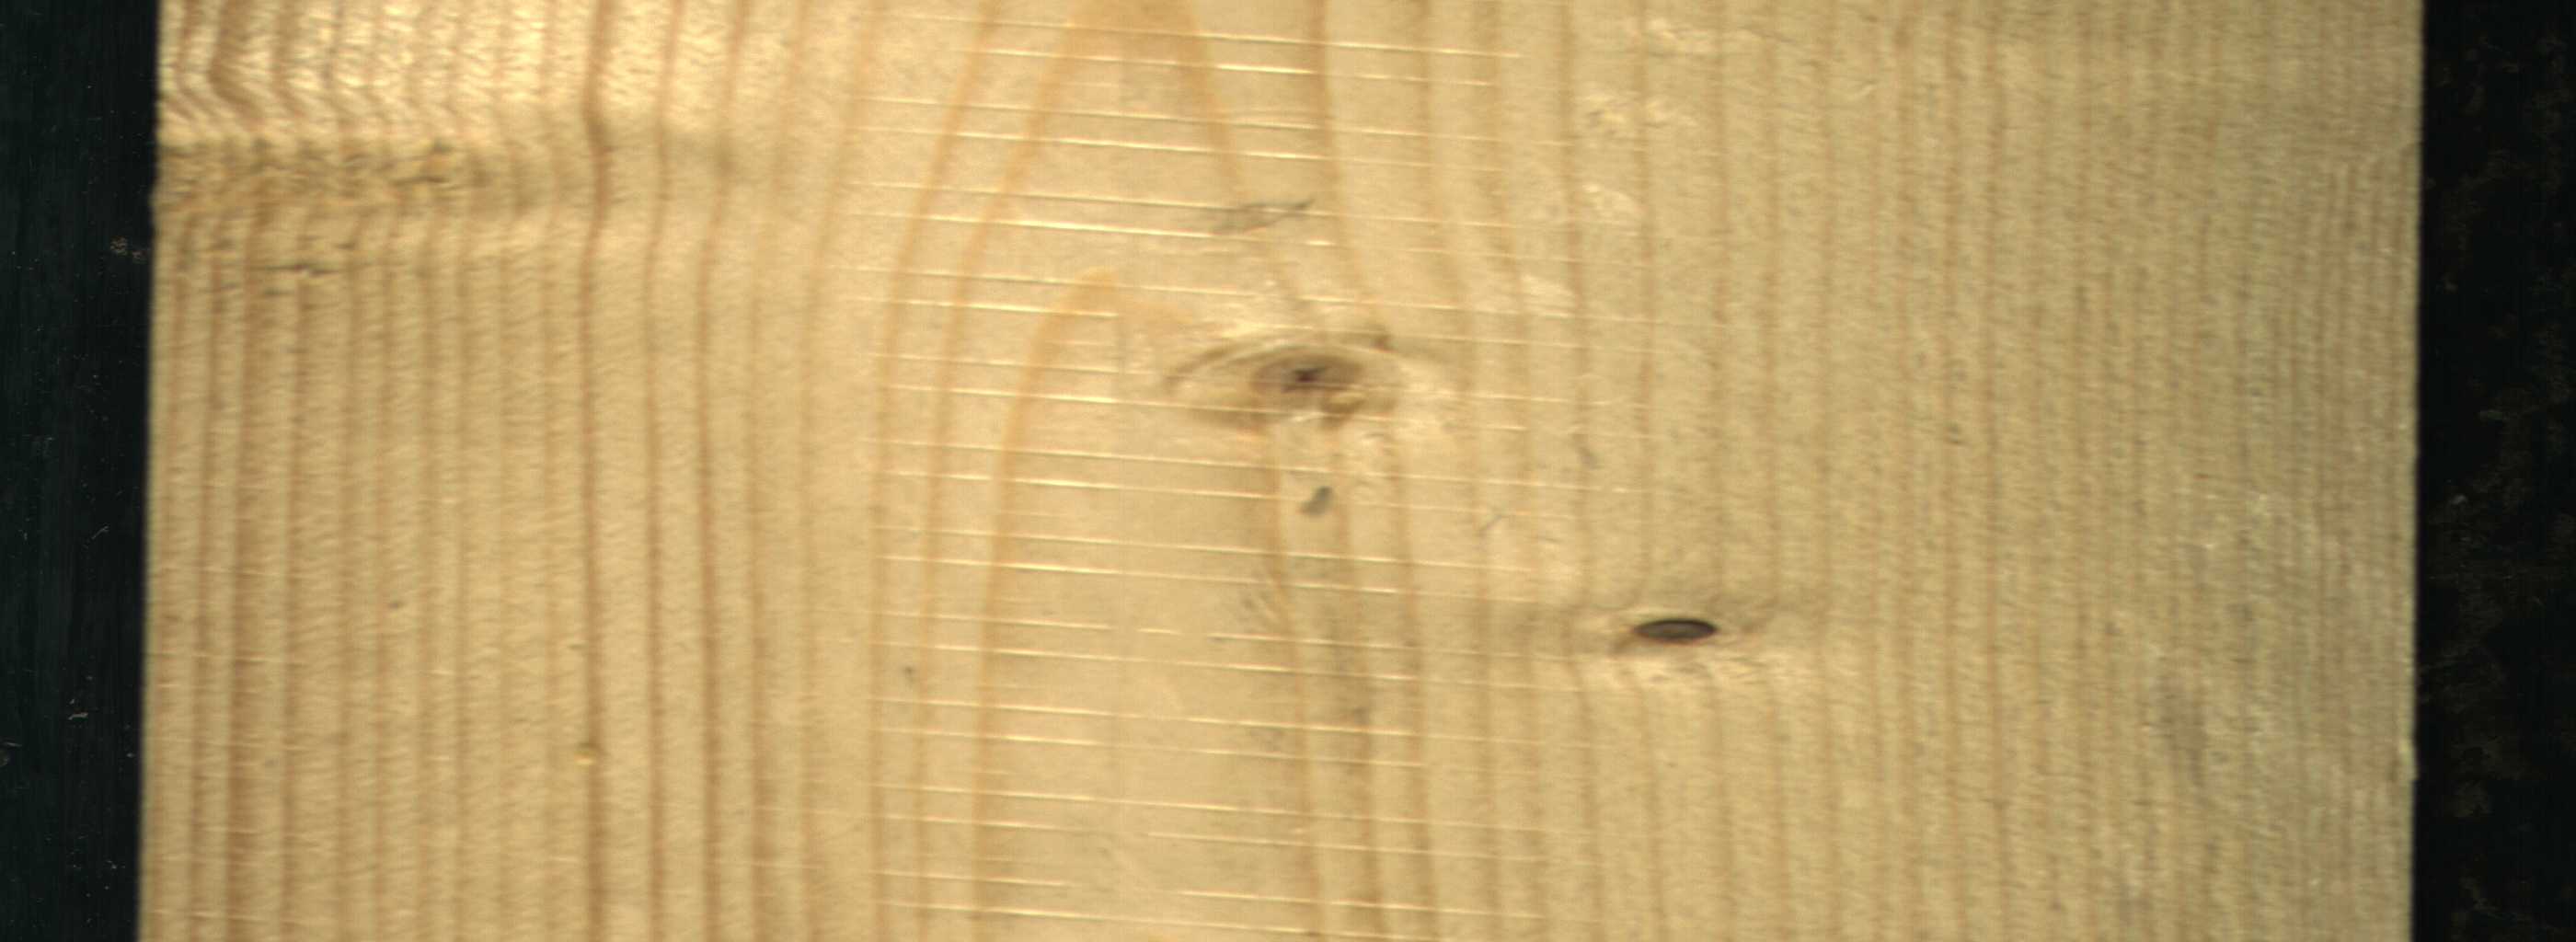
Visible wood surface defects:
Live_Knot
Live_Knot
Live_Knot